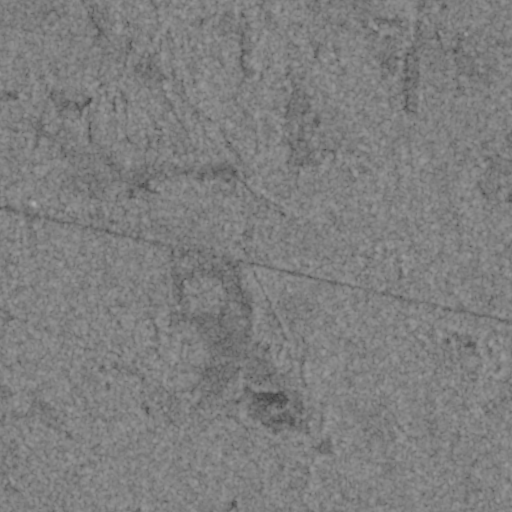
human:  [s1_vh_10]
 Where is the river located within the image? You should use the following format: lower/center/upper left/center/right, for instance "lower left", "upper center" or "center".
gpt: The river is located in the upper right of the image.
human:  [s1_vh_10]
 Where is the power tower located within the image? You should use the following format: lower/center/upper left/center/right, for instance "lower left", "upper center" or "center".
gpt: There is no power tower in the image.

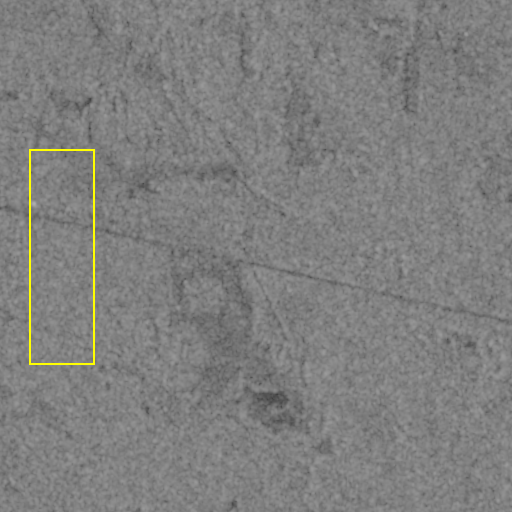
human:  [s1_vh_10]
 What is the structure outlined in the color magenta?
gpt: There is no magenta outline.
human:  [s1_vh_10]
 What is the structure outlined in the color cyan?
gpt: There is no structure outlined in cyan.